Field crop: maize
Growth stage: 2
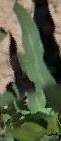
Species: maize